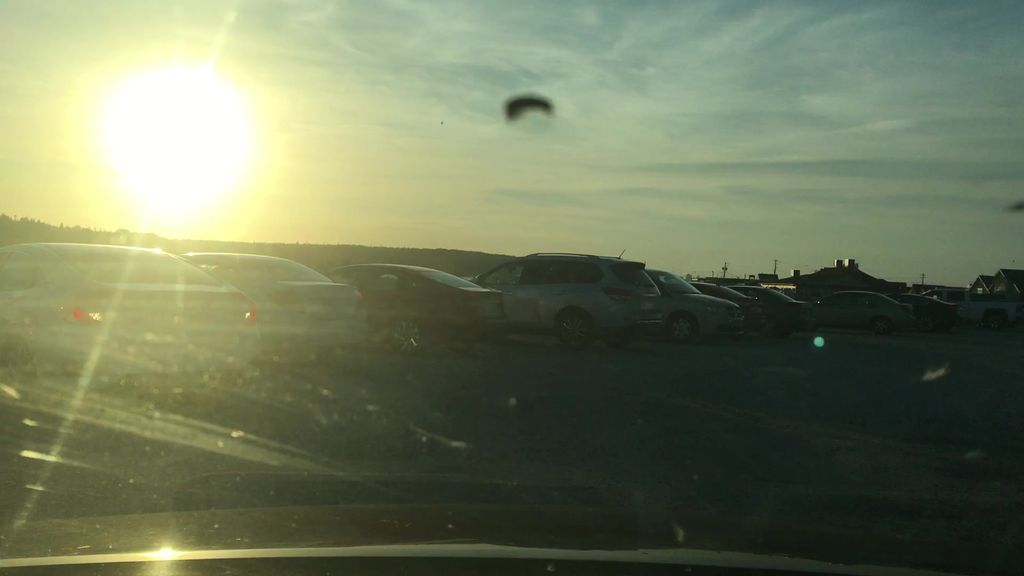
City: halifax